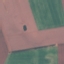
Land use / land cover: AnnualCrop